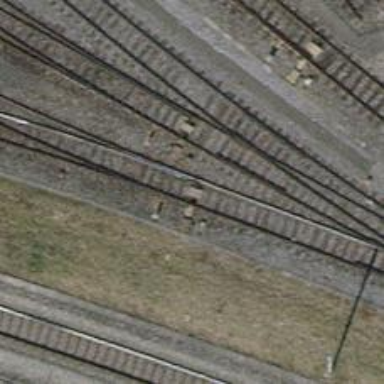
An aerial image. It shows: Railway yard with one track.